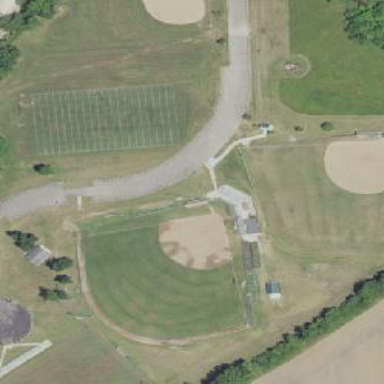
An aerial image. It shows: Baseball pitch for leisure land activities.